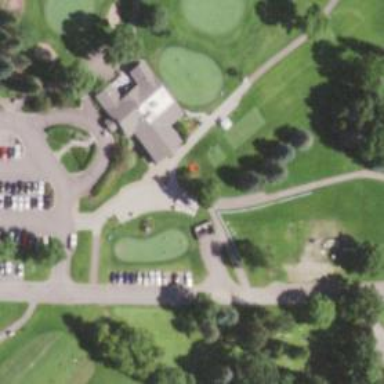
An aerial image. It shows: Path used for both walking and golf.